Interaction volume radius: 5 \u00c5
Interaction volume height: 40 \u00c5
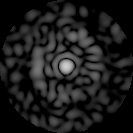
Disorder parameter: 0.8161